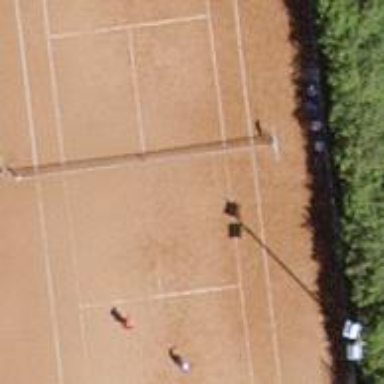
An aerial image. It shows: Tennis court on the leisure land pitch.